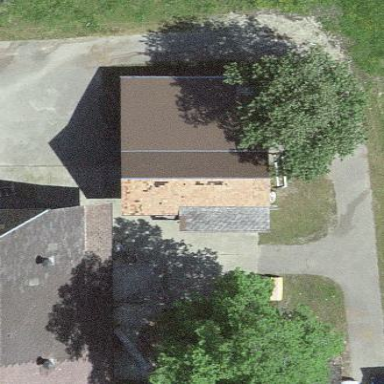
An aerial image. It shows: Rural barn.